Question: I was trying to render rubix cubes with opengl es on android. Here is how I do it: I render 27 ajacent cubes. And the faces of the cubes which is covered is textured with black bmp picture and other faces that can be seen is textured with colorful picture. I used cull face and depth-test to avoid rendering useless faces. But look at what I got, it is pretty wierd. The black faces show up sometimes. Can anyone tell me how to get rid of the artifacts?
Screenshots:

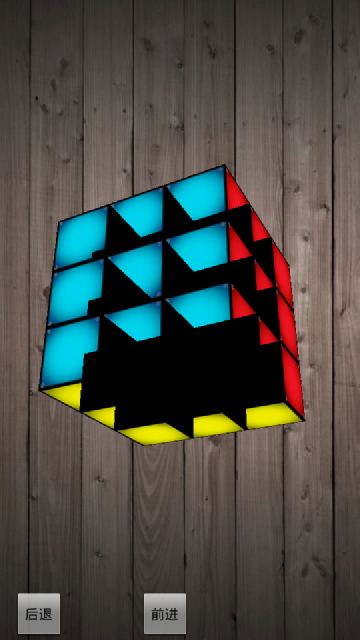
Answer: With the benefit of screenshots it looks like the depth buffering simply isn't having any effect -- would it be safe to conclude that you render the side of the cube with the blue faces first, then the central section behind it, then the back face?
I'm slightly out of my depth with the Android stuff but I think the confusion is probably just that enabling the depth test within OpenGL isn't sufficient. You also have to ensure that a depth buffer is allocated.
Probably you have a call to 'setEGLConfigChooser' that's disabling the depth buffer. There are a bunch of overloaded variants of that method but the single boolean version and the one that allows redSize, greenSize, etc to be specified give you explicit control over whether there's a depth buffer size. So you'll want to check those.
If you're creating your framebuffer explicitly then make sure you are attaching a depth renderbuffer.